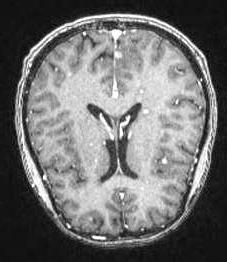
Label: notumor